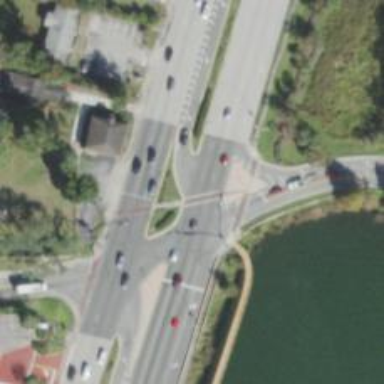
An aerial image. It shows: Footway.